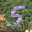
Label: 5